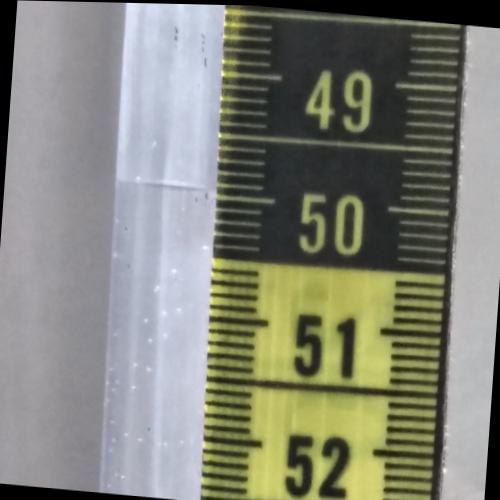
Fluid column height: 49.9 cm